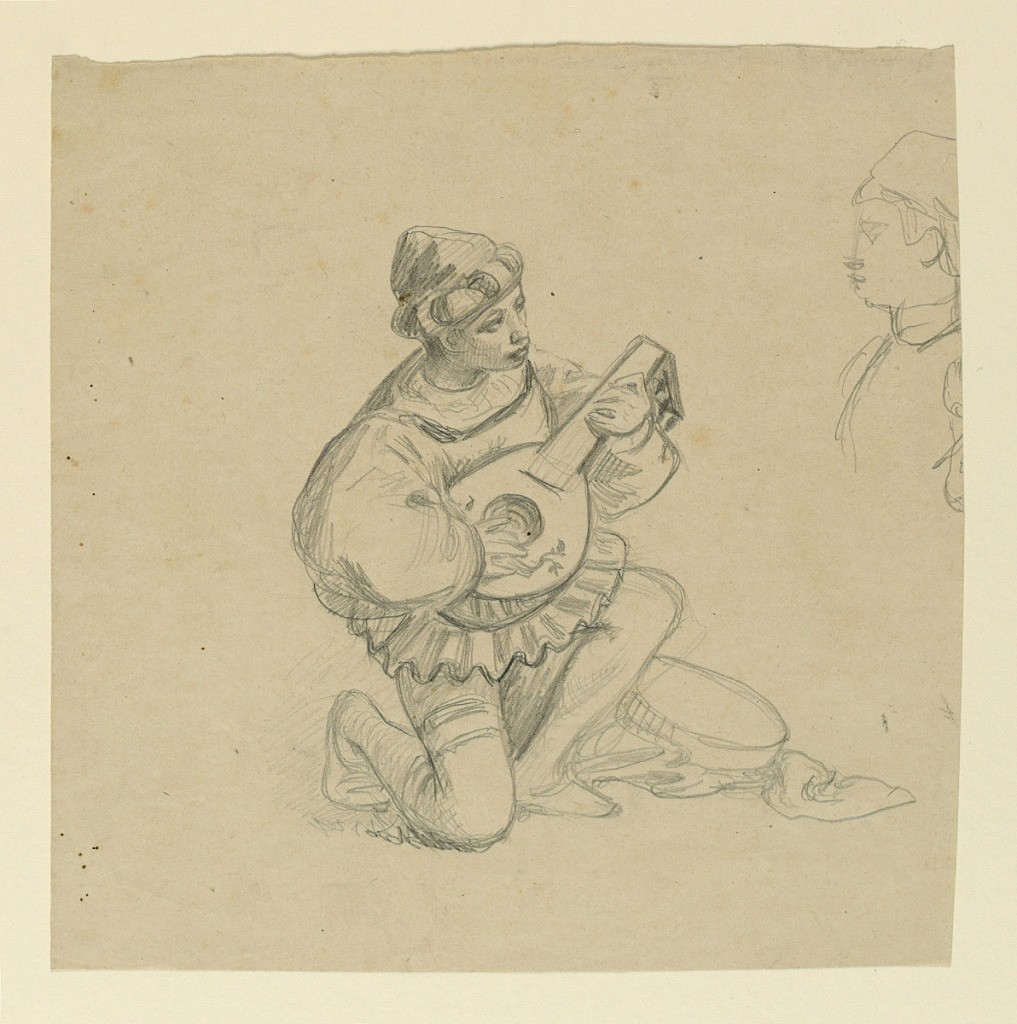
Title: Boy playing a lute
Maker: Elihu Vedder, American, 1836 – 1923
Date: ca. 1890
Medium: Graphite on paper
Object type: Drawing
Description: Full-length sketch of a young male figure, his right knee bent, playing the lute. Profile of a boy, partly seen, right.